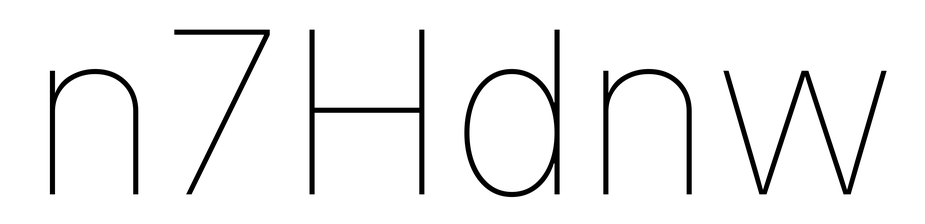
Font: Inter_Thin